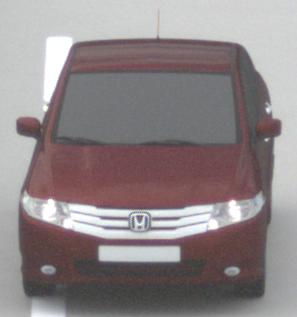
Make: Honda
Model: City
Detailed model: Gen. 6
Model produced from: 2008
Model produced until: 2013
Doors: 4
Color: red
Road condition: dry road
Daytime: midday
Contrast: low contrast